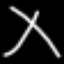
Label: pants